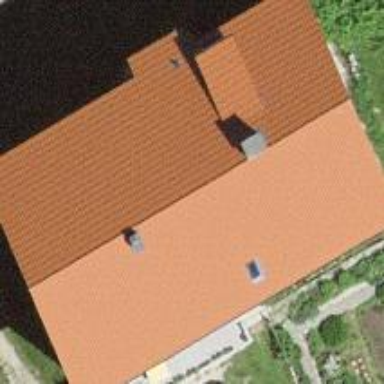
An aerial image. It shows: Farm building.